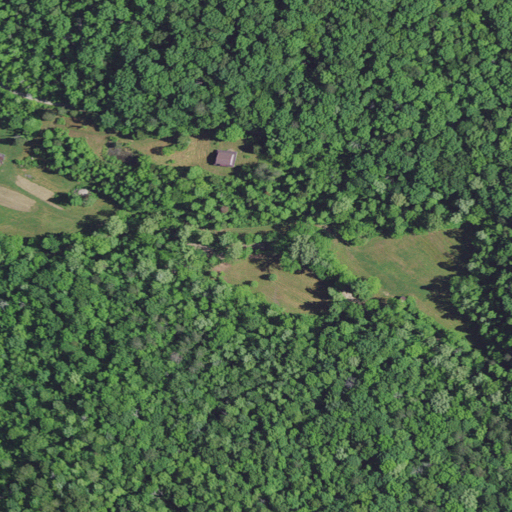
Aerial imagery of valley in Kentucky named Judge Hollow containing deciduous forest, mixed forest, open development, and pasture